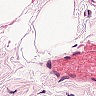
Metastatic tissue present: no